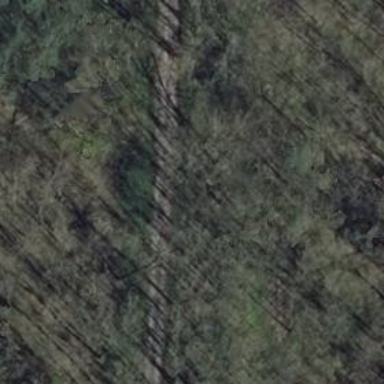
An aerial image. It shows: Track with grade 3 tracktype.